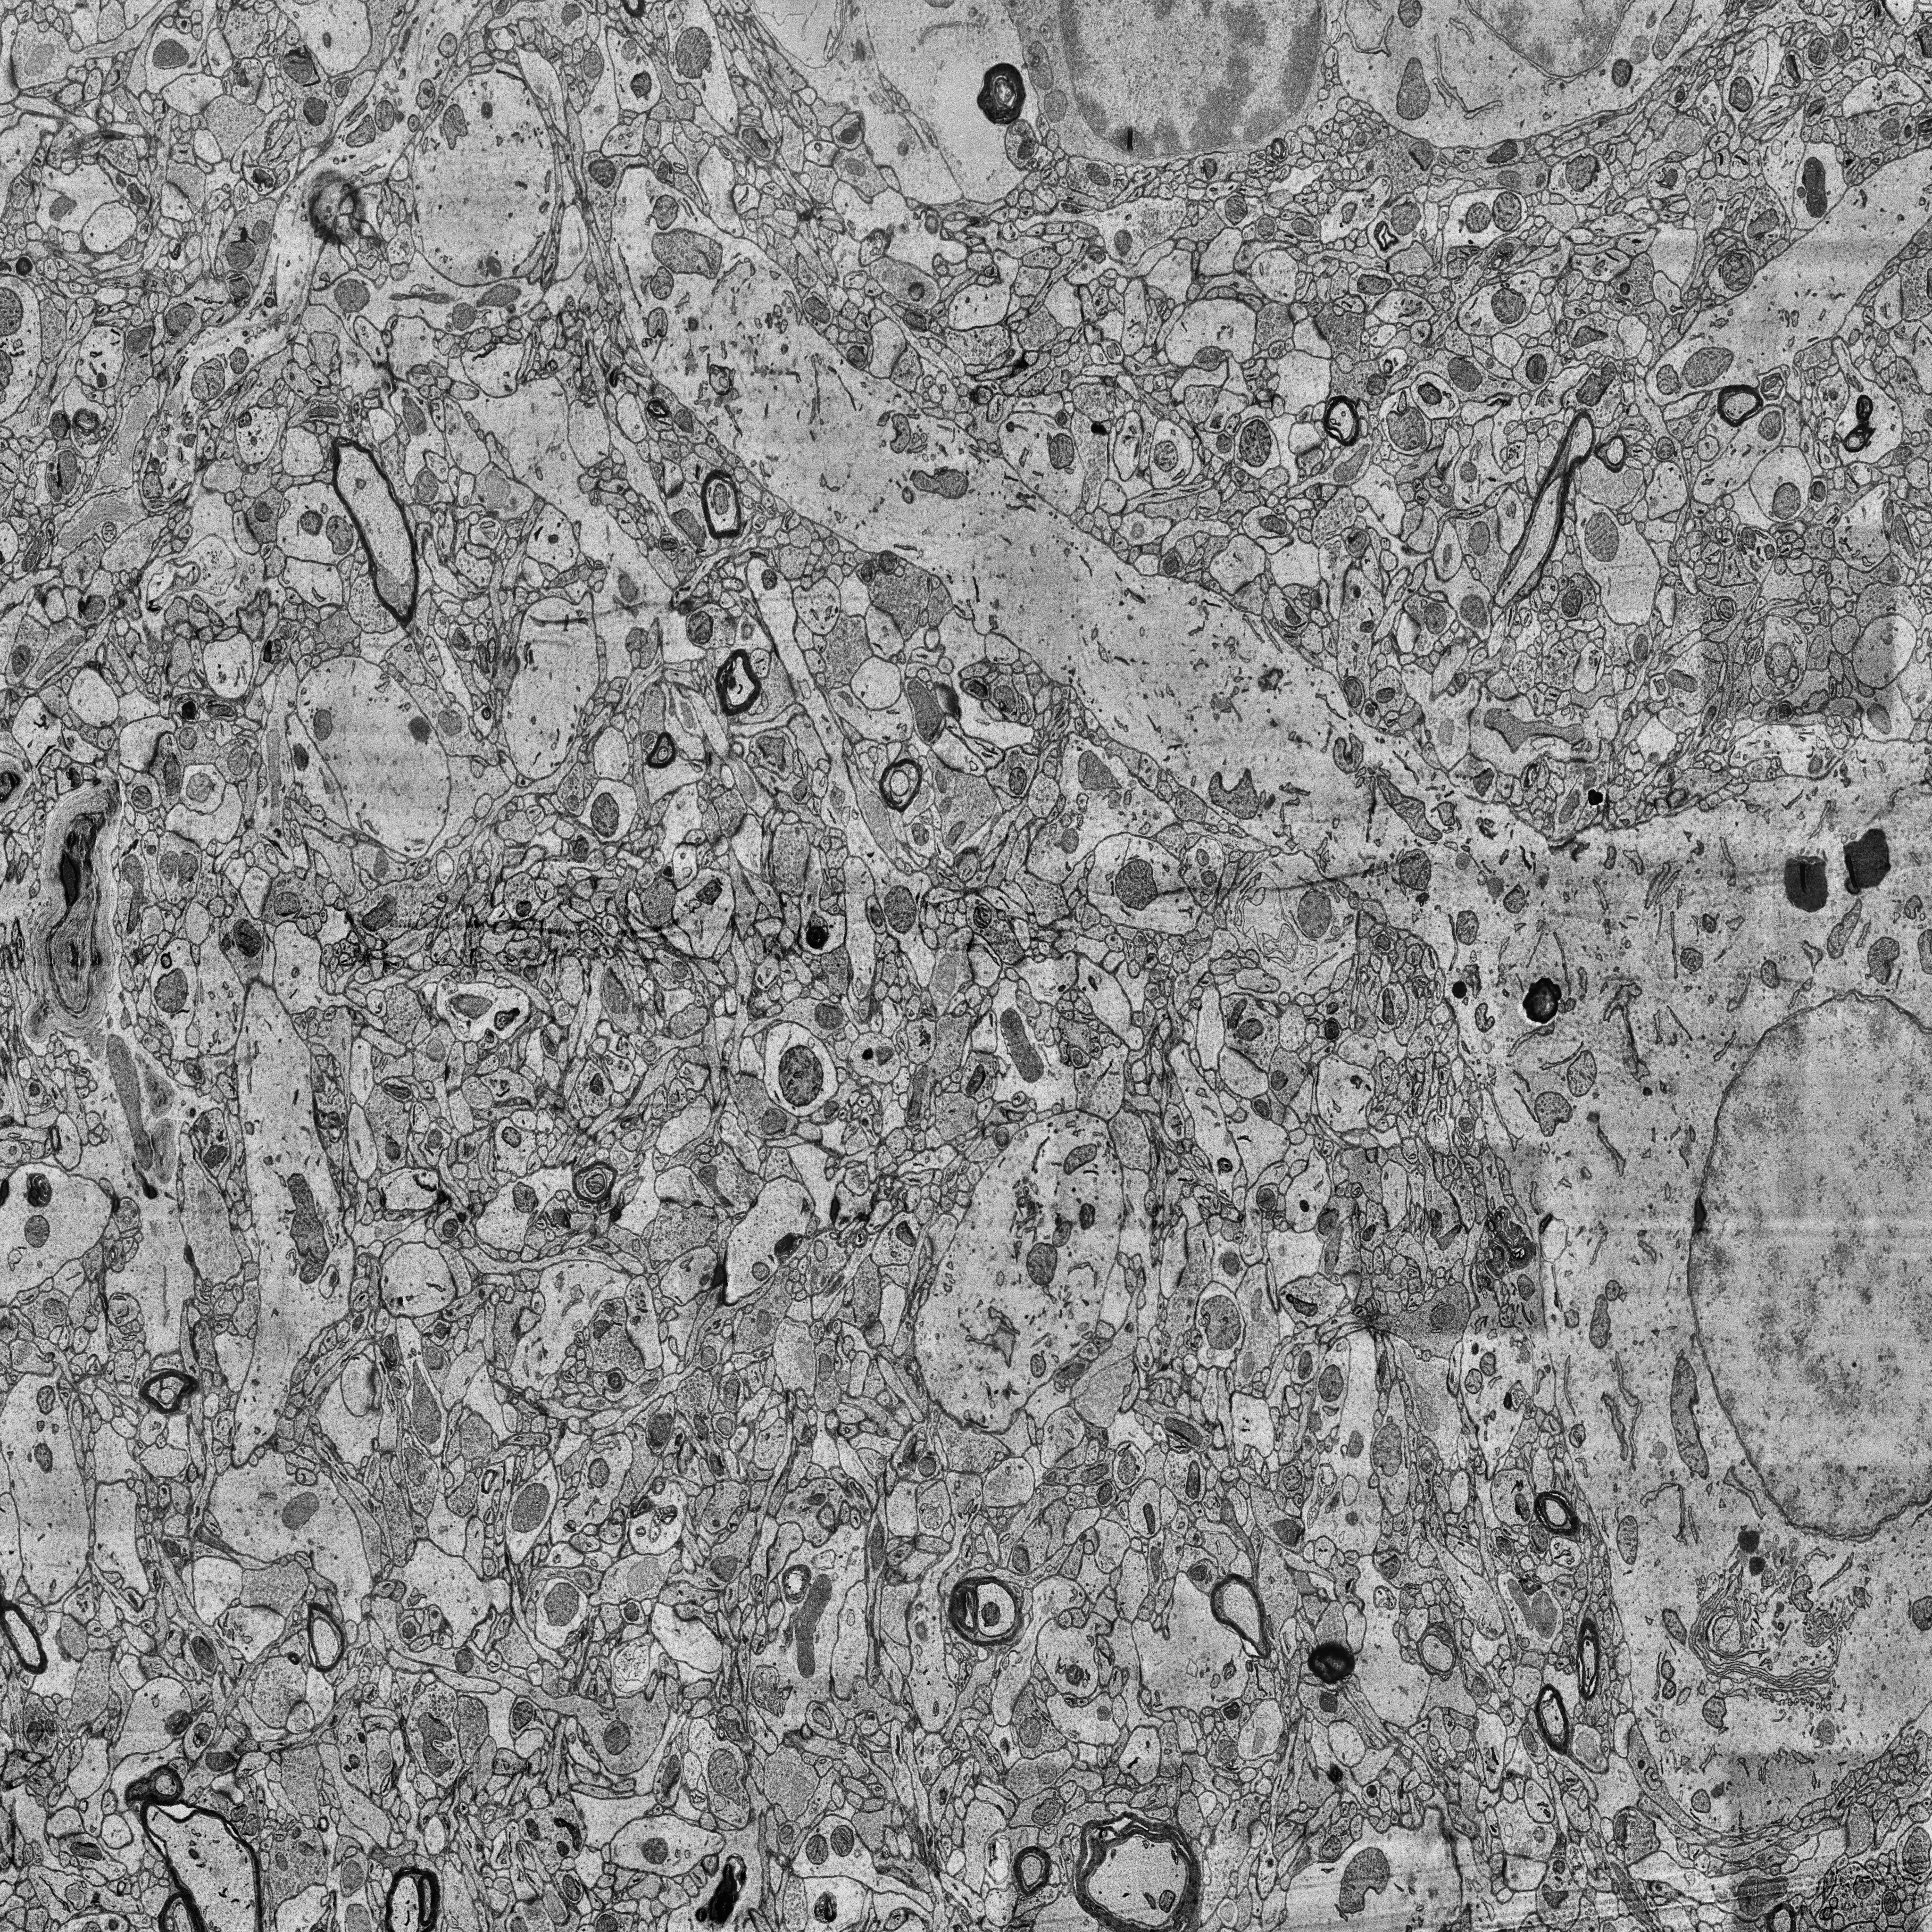
Electron microscopy slice of human cortex tissue
Slice depth (z): 239
Mitochondria instances in slice: 494